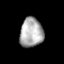
Tissue: prostate
Cell type: T cells
Senescence score: 0.3174
Nuclear area (px): 668
Mean DAPI intensity: 171.427